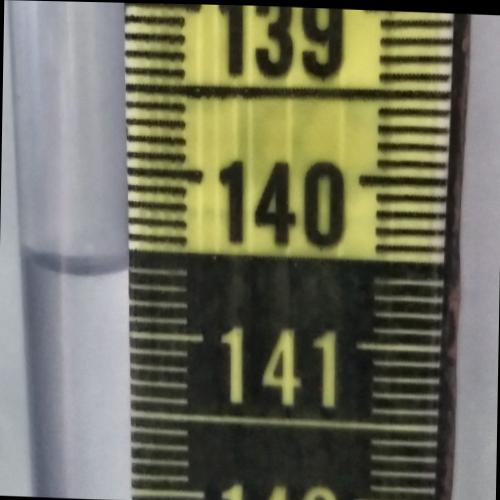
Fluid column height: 140.6 cm